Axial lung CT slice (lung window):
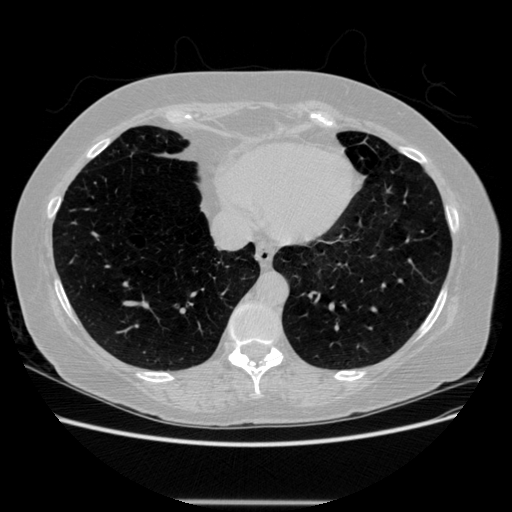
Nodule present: no